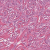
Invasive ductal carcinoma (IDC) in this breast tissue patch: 1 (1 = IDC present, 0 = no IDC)